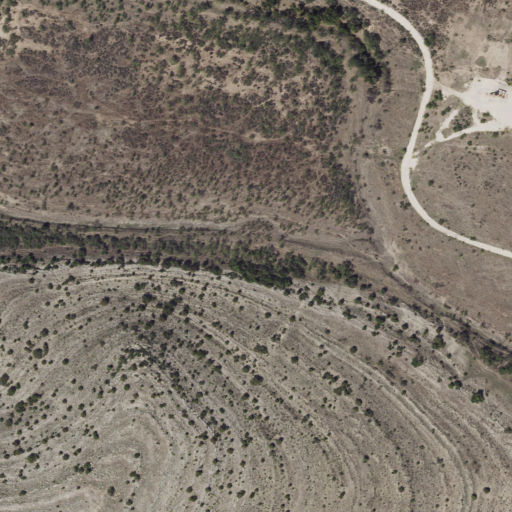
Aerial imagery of valley in Texas named Centralia Draw containing shrub, low intensity development, and open development